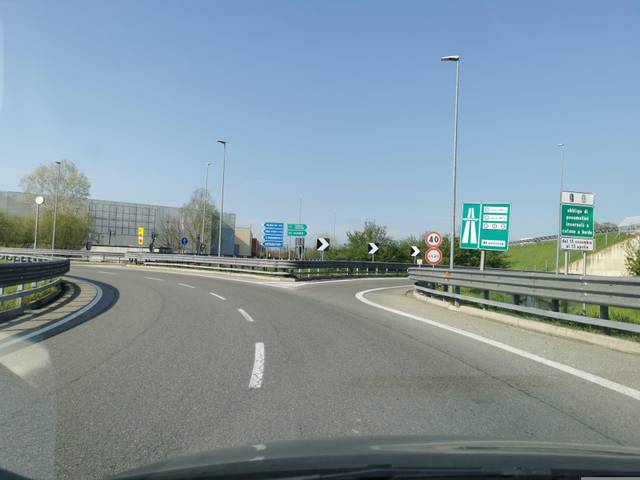
Region: Italy
Coordinates: 44.839, 8.18